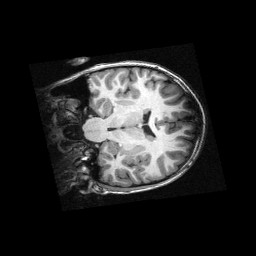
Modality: T1w
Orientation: coronal
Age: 11
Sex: male
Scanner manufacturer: siemens
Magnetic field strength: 3 T
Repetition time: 2.3 s
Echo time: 0.00336 s